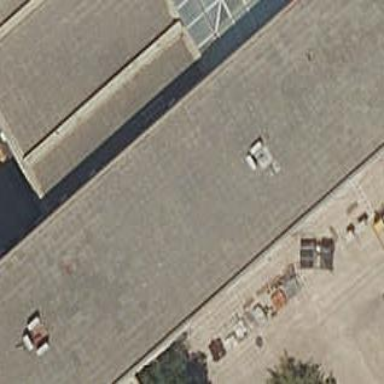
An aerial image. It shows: Part of building.